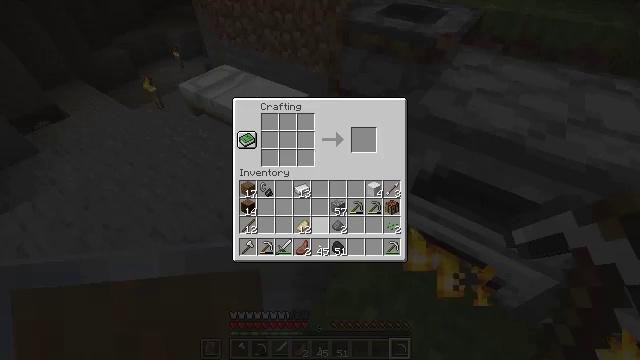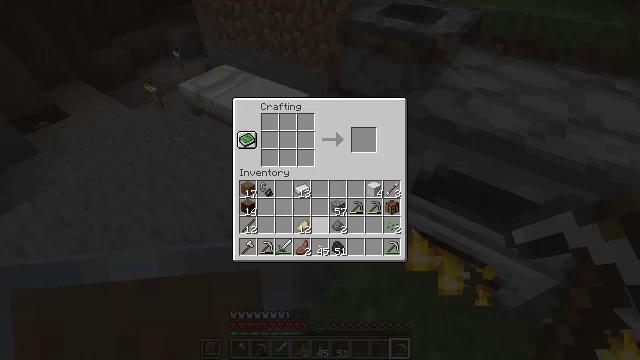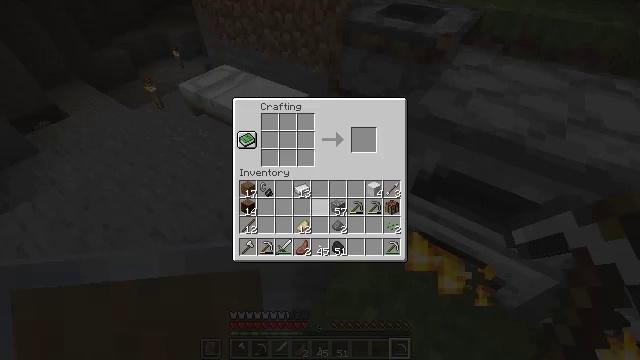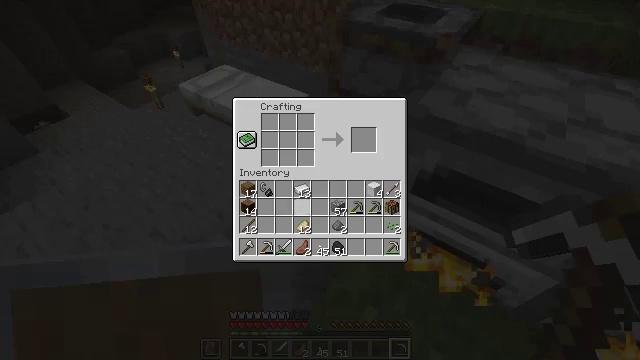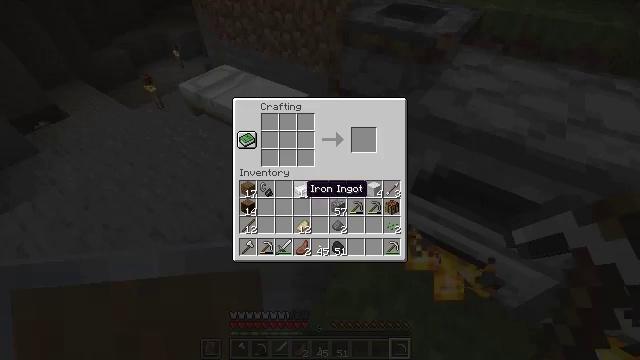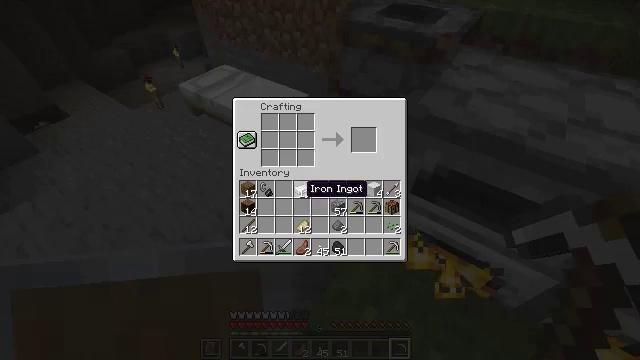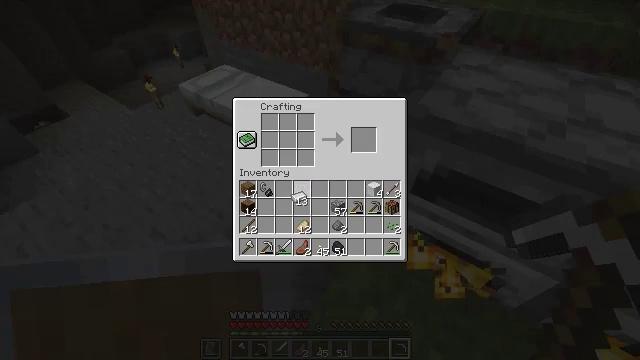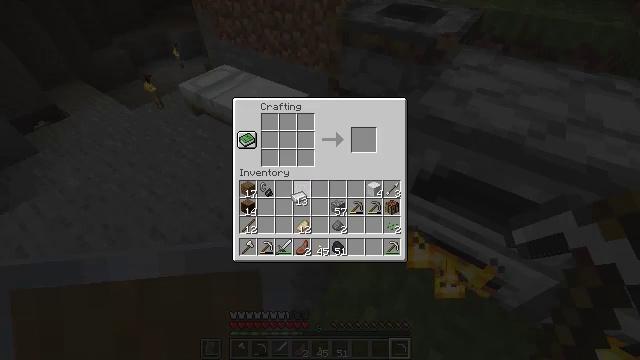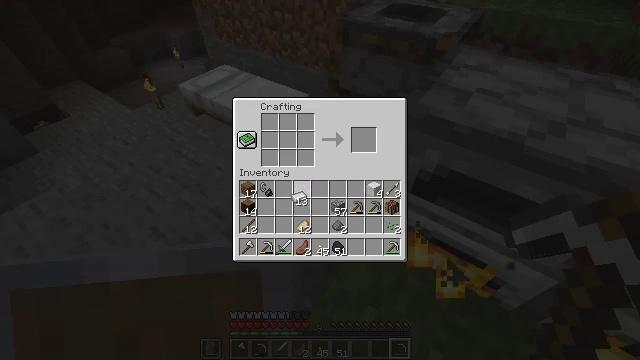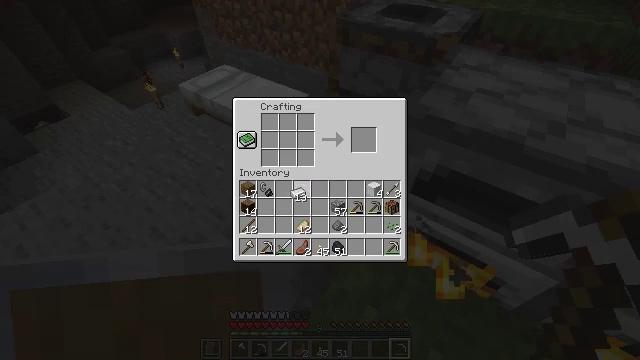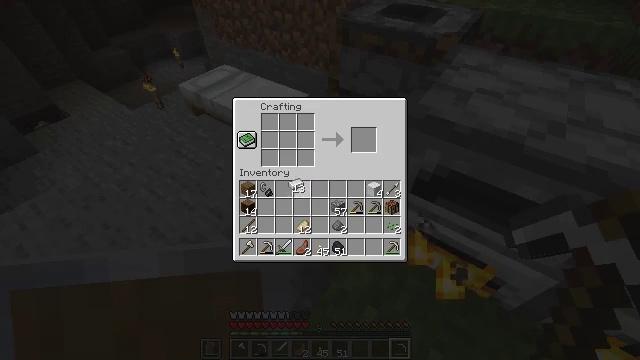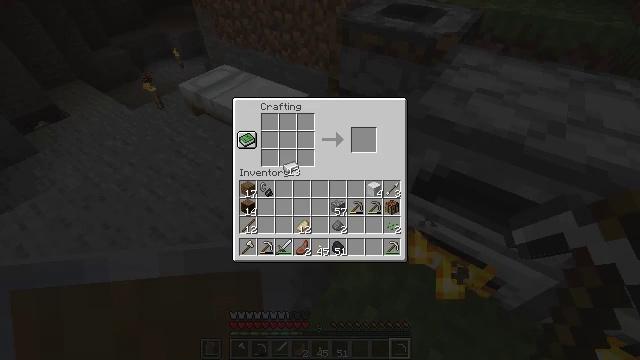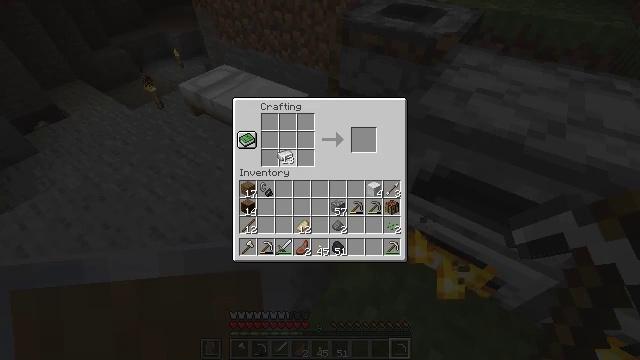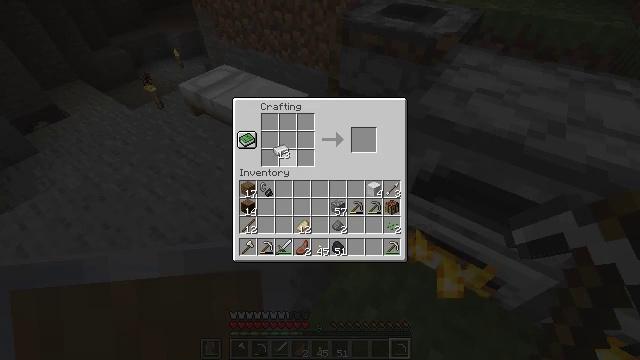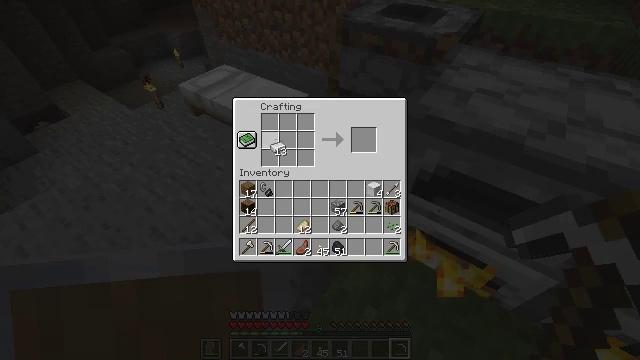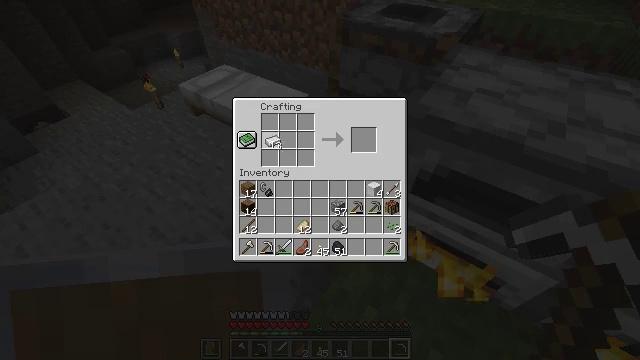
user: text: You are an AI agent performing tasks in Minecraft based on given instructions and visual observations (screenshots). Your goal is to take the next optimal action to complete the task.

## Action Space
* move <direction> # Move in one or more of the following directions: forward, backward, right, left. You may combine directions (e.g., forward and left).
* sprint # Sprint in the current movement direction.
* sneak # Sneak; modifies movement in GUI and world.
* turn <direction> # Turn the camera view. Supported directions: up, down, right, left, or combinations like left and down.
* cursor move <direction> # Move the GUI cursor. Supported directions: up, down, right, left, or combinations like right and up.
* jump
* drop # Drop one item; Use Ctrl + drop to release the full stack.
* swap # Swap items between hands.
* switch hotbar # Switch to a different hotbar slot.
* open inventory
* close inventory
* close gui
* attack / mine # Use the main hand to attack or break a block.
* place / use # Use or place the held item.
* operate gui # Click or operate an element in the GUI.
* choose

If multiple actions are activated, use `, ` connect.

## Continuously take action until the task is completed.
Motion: motion action
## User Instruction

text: Open the crafting table to make a bucket.
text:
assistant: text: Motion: no_op
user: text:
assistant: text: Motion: cursor move left and up
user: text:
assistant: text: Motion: cursor move left and up
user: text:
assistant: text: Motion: no_op
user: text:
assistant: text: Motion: no_op
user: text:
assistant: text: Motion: operate gui
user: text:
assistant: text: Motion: operate gui
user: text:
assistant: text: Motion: no_op
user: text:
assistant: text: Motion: no_op
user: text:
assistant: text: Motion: cursor move up
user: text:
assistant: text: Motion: cursor move up
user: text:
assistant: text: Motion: cursor move up
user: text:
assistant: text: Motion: no_op
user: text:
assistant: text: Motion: no_op
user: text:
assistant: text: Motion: no_op
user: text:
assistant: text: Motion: no_op
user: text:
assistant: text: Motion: no_op
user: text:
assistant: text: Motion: choose
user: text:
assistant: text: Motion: choose
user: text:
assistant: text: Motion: choose
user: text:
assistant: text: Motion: cursor move down
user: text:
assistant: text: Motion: cursor move right and down
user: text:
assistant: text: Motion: no_op
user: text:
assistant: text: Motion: no_op
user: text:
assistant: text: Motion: no_op
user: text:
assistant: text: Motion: choose
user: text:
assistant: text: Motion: choose
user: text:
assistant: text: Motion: no_op
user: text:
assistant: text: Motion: cursor move right and up
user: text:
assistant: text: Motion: cursor move right